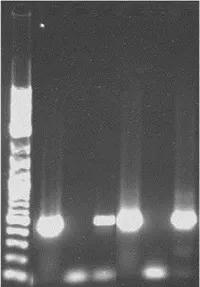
SFTS viral genome analysis by RT-PCR for case 2. Primer sets were prepared for the Japanese congenital SFTS virus. To increase detection sensitivity, two primer sets for different target areas were used. Lane 1 represents a frozen serum specimen, lane 2 contains a negative control, and lane 3 contains a positive control.
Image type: pathology (h&e)